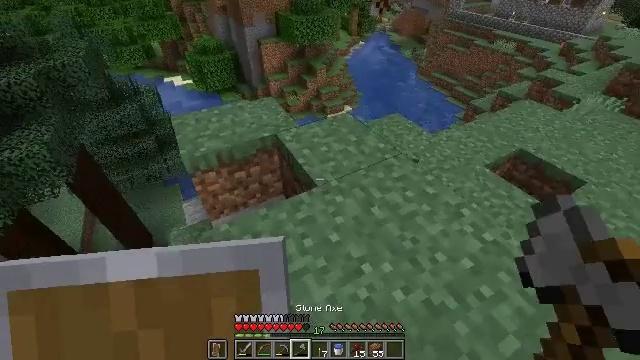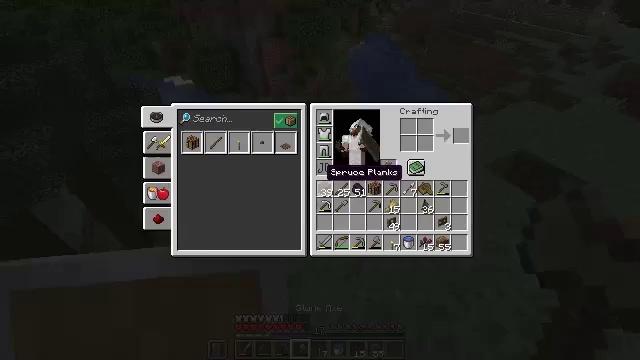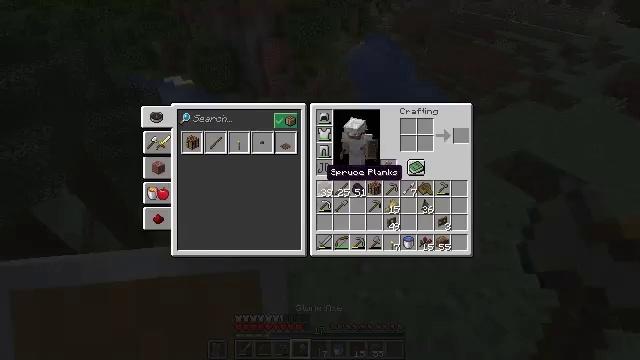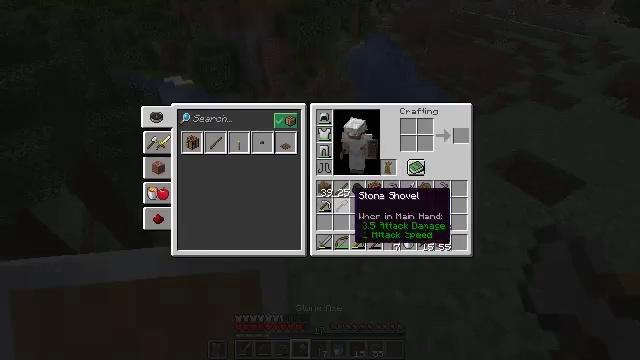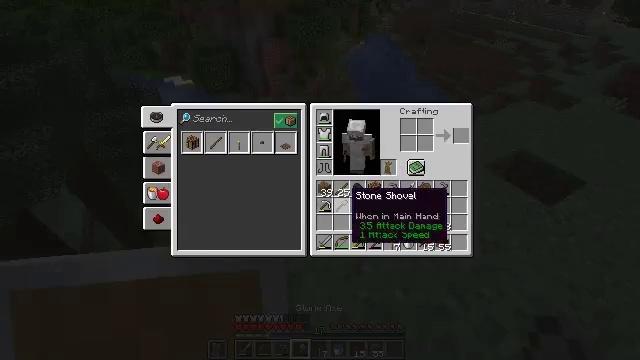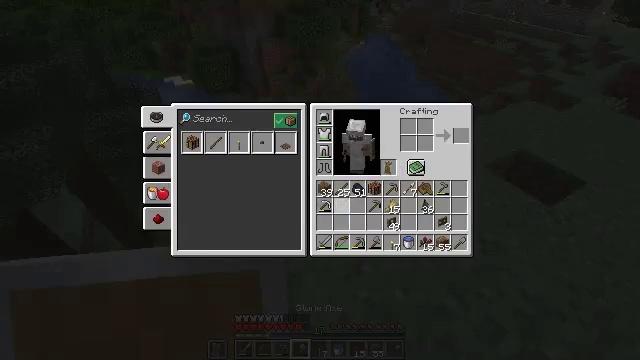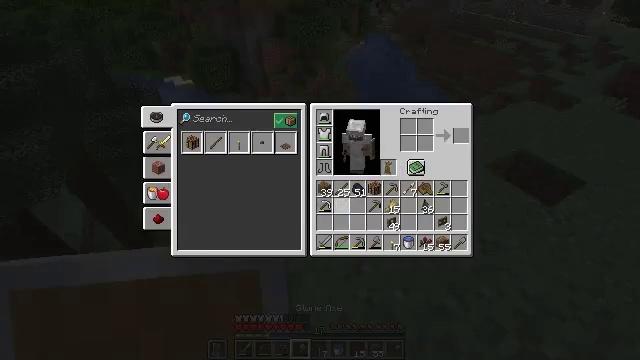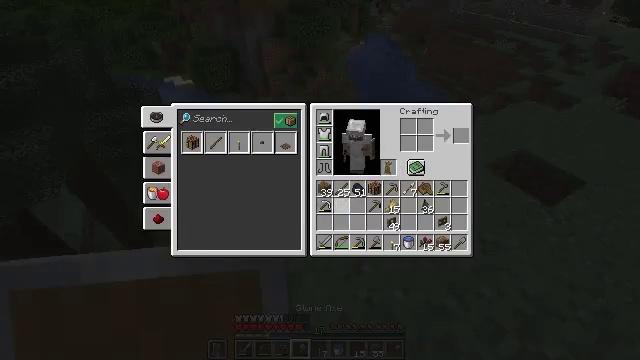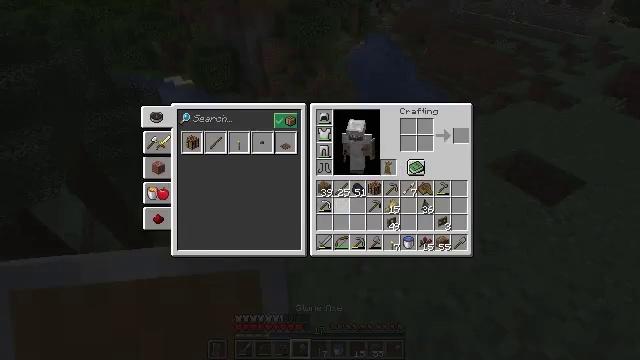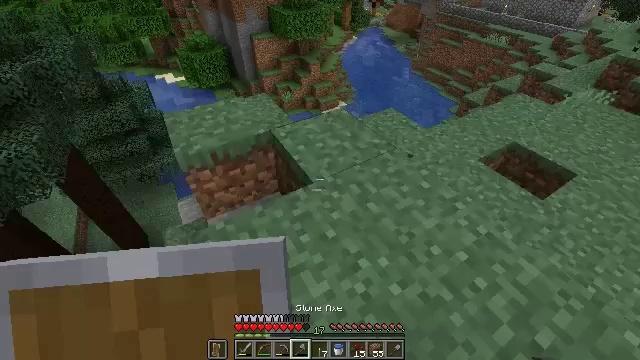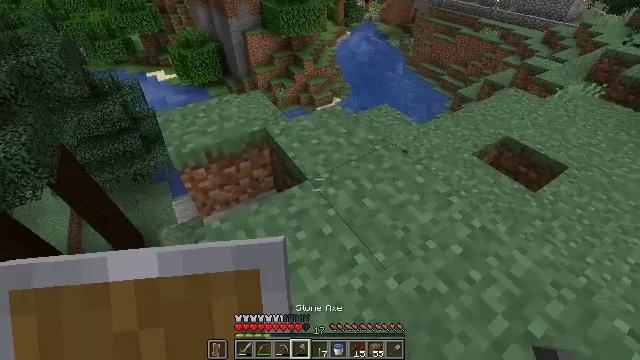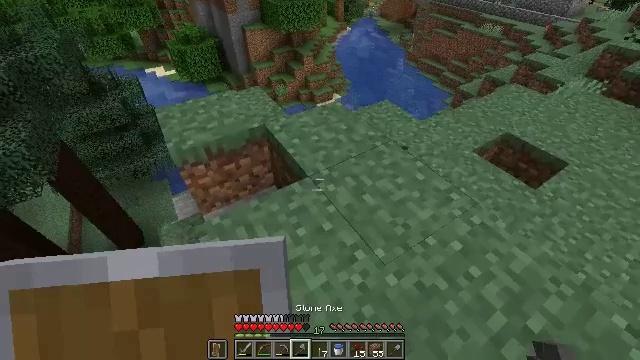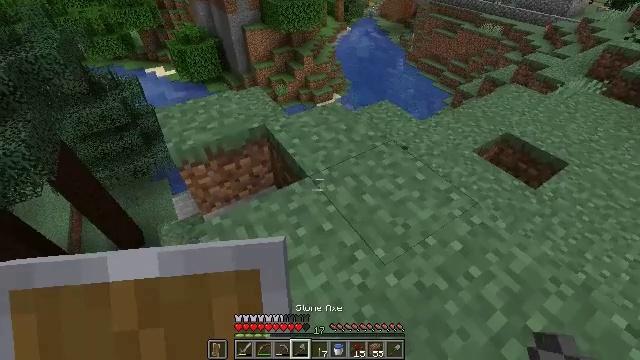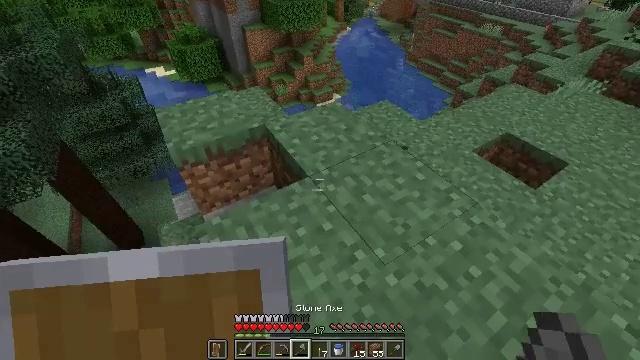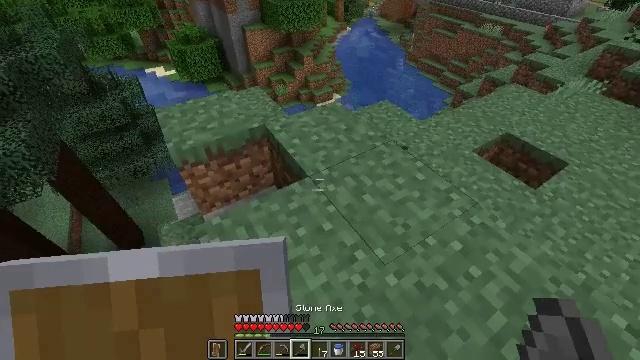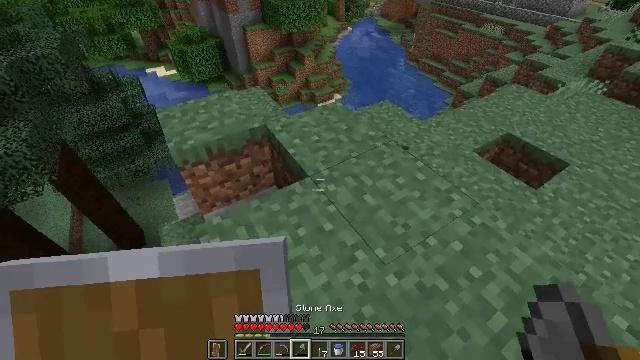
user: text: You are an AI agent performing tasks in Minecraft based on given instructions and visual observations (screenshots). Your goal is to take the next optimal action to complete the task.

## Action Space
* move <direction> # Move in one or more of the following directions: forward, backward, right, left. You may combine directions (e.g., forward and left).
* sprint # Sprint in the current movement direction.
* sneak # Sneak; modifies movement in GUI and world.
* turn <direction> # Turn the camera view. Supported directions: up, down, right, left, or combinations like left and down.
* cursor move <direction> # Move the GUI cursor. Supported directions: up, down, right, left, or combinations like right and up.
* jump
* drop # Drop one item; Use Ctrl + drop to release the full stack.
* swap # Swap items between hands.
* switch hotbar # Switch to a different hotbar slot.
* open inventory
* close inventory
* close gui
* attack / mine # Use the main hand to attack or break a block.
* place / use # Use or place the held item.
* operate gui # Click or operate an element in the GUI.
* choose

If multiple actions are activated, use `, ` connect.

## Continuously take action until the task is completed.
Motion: motion action
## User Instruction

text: Break the grass block.
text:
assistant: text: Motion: open inventory
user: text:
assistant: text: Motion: open inventory
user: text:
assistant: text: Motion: sneak, cursor move right and down, open inventory
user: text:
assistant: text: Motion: sneak
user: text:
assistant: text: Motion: sneak, operate gui
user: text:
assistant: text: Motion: sneak, operate gui
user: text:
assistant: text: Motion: sneak, operate gui
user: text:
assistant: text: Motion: sneak
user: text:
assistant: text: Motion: sneak, cursor move right
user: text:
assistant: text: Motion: turn right
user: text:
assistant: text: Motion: no_op
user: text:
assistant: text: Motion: no_op
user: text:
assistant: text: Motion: no_op
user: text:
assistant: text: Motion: no_op
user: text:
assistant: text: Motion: no_op
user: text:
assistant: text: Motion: move forward, turn left
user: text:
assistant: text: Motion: move forward and move right, turn left
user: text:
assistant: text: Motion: move forward and move right, turn left
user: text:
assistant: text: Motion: move forward and move right
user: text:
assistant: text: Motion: move forward and move right, turn left
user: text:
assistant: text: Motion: move forward and move right, turn left
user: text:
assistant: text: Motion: move forward and move right, turn left
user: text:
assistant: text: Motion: move forward and move right, turn left and down
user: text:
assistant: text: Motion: move forward and move right, turn left
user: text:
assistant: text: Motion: turn left
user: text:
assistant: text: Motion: turn left
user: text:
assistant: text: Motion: turn left
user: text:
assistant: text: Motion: no_op
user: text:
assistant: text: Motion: no_op
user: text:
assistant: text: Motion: no_op